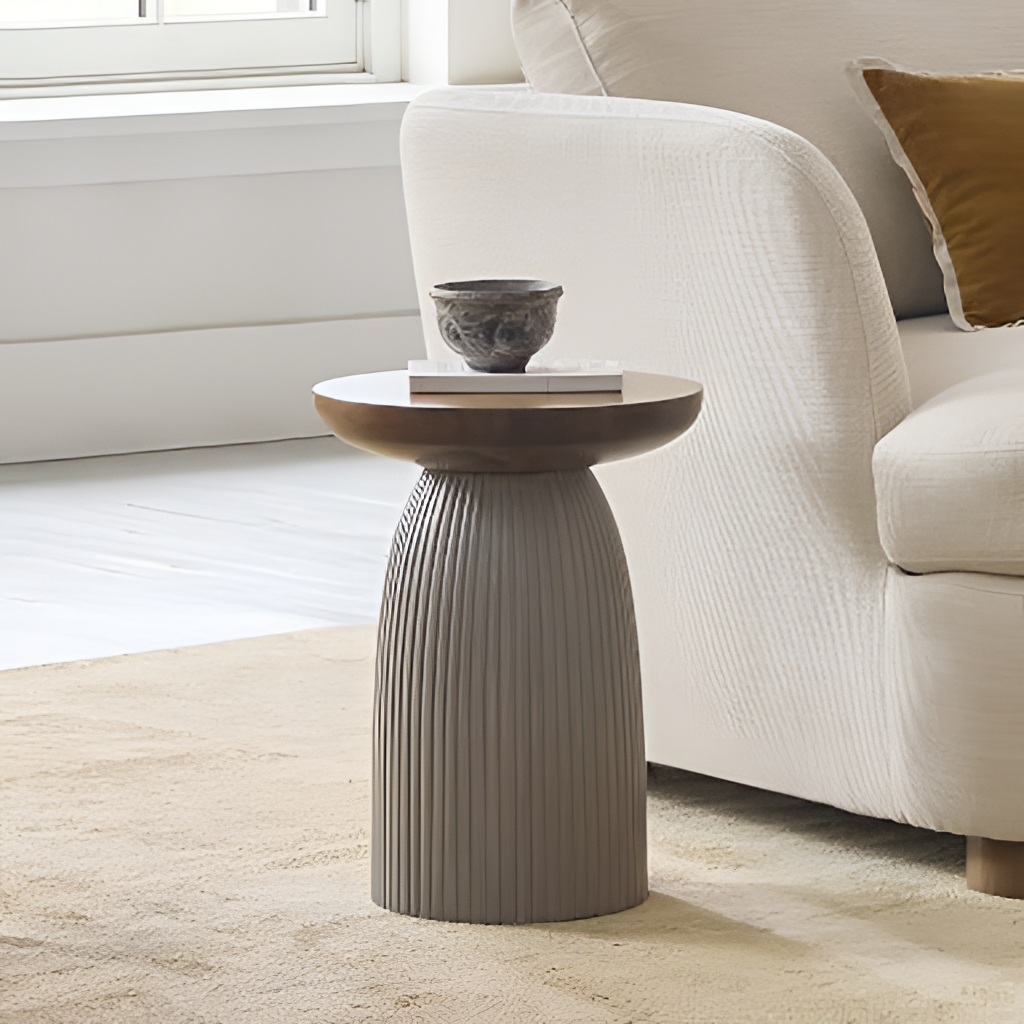
fabric sofa, living room, paint wallpaper, with solid pattern, contemporary, beige carpet flooring, with solid pattern